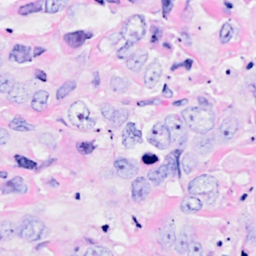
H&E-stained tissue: Breast